Interaction volume radius: 5 \u00c5
Interaction volume height: 15 \u00c5
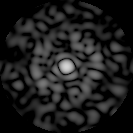
Disorder parameter: 0.8879